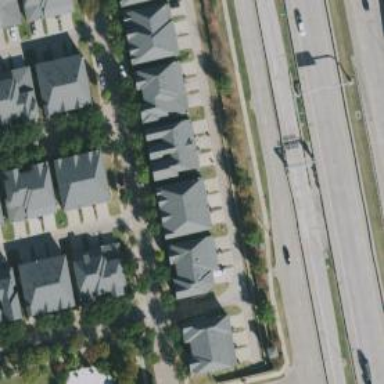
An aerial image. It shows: Alley classified as service road.